Field crop: maize
Growth stage: 2
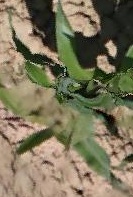
Species: maize